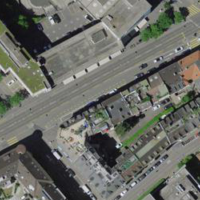
EUNIS habitat code: 54
Species observed at this site:
Cymbalaria muralis